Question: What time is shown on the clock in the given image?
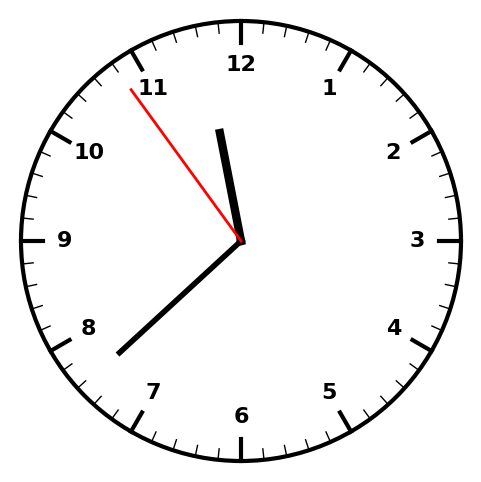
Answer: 11:37:54